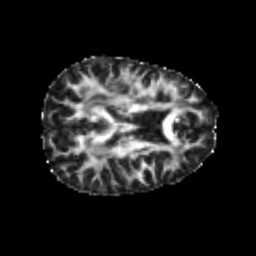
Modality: FA
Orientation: axial
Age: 22
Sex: female
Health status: healthy
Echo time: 0.074 s